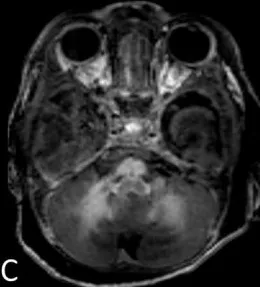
T1-weighted. MR images show bilateral symmetric signal changes which were hyperintense on T2, and ,hypointense on T1-weighted images, involving brainstem dorsal tracts (black arrow.
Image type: radiology (mri)